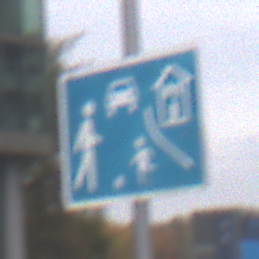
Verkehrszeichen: BeginnVerkehrsberuhigterBereich
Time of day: MorningAfternoon
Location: Outdoor (Urban)
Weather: Overcast
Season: NotSpecified
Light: Natural